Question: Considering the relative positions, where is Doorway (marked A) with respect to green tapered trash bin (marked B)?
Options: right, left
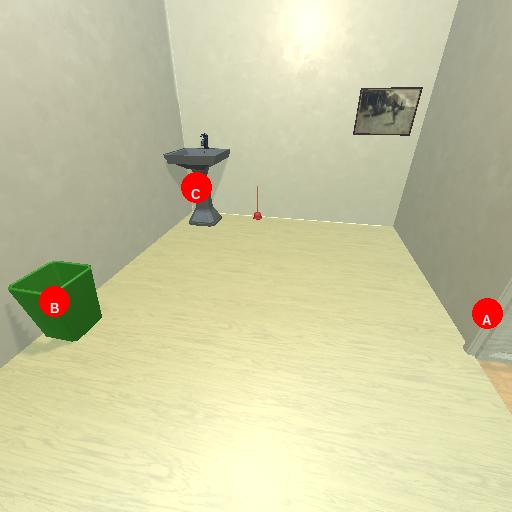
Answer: right